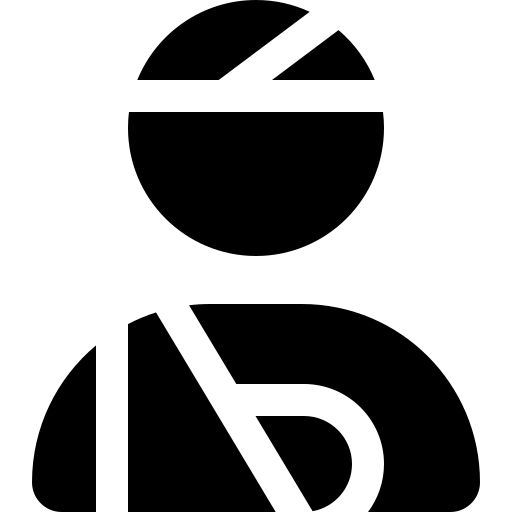
Tags: icon, FontAwesome, fa-icon, solid, user, injured